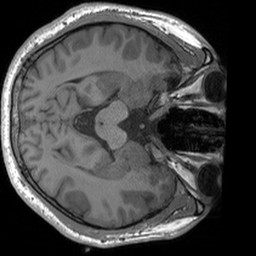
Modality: T1w
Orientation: axial
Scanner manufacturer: siemens
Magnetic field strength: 3 T
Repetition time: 1.54 s
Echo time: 0.00234 s